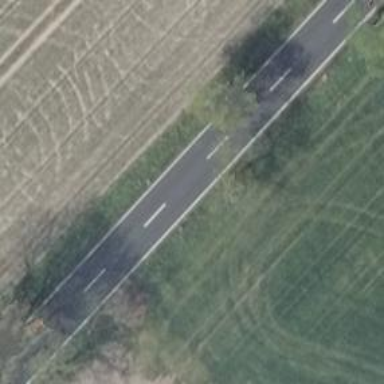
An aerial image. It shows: Secondary road with asphalt surface.